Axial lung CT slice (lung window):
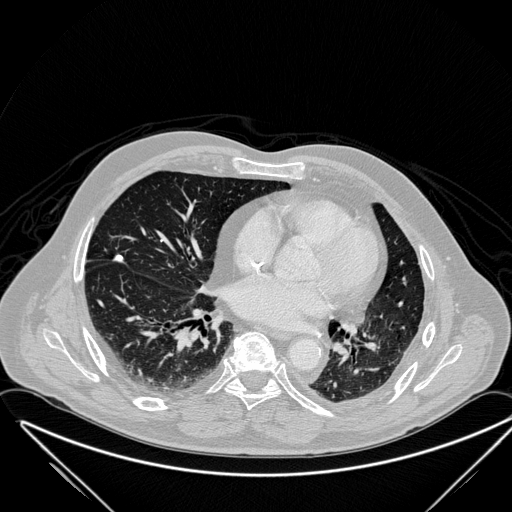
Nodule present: yes
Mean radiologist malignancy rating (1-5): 3